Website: home-depot
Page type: billing-address
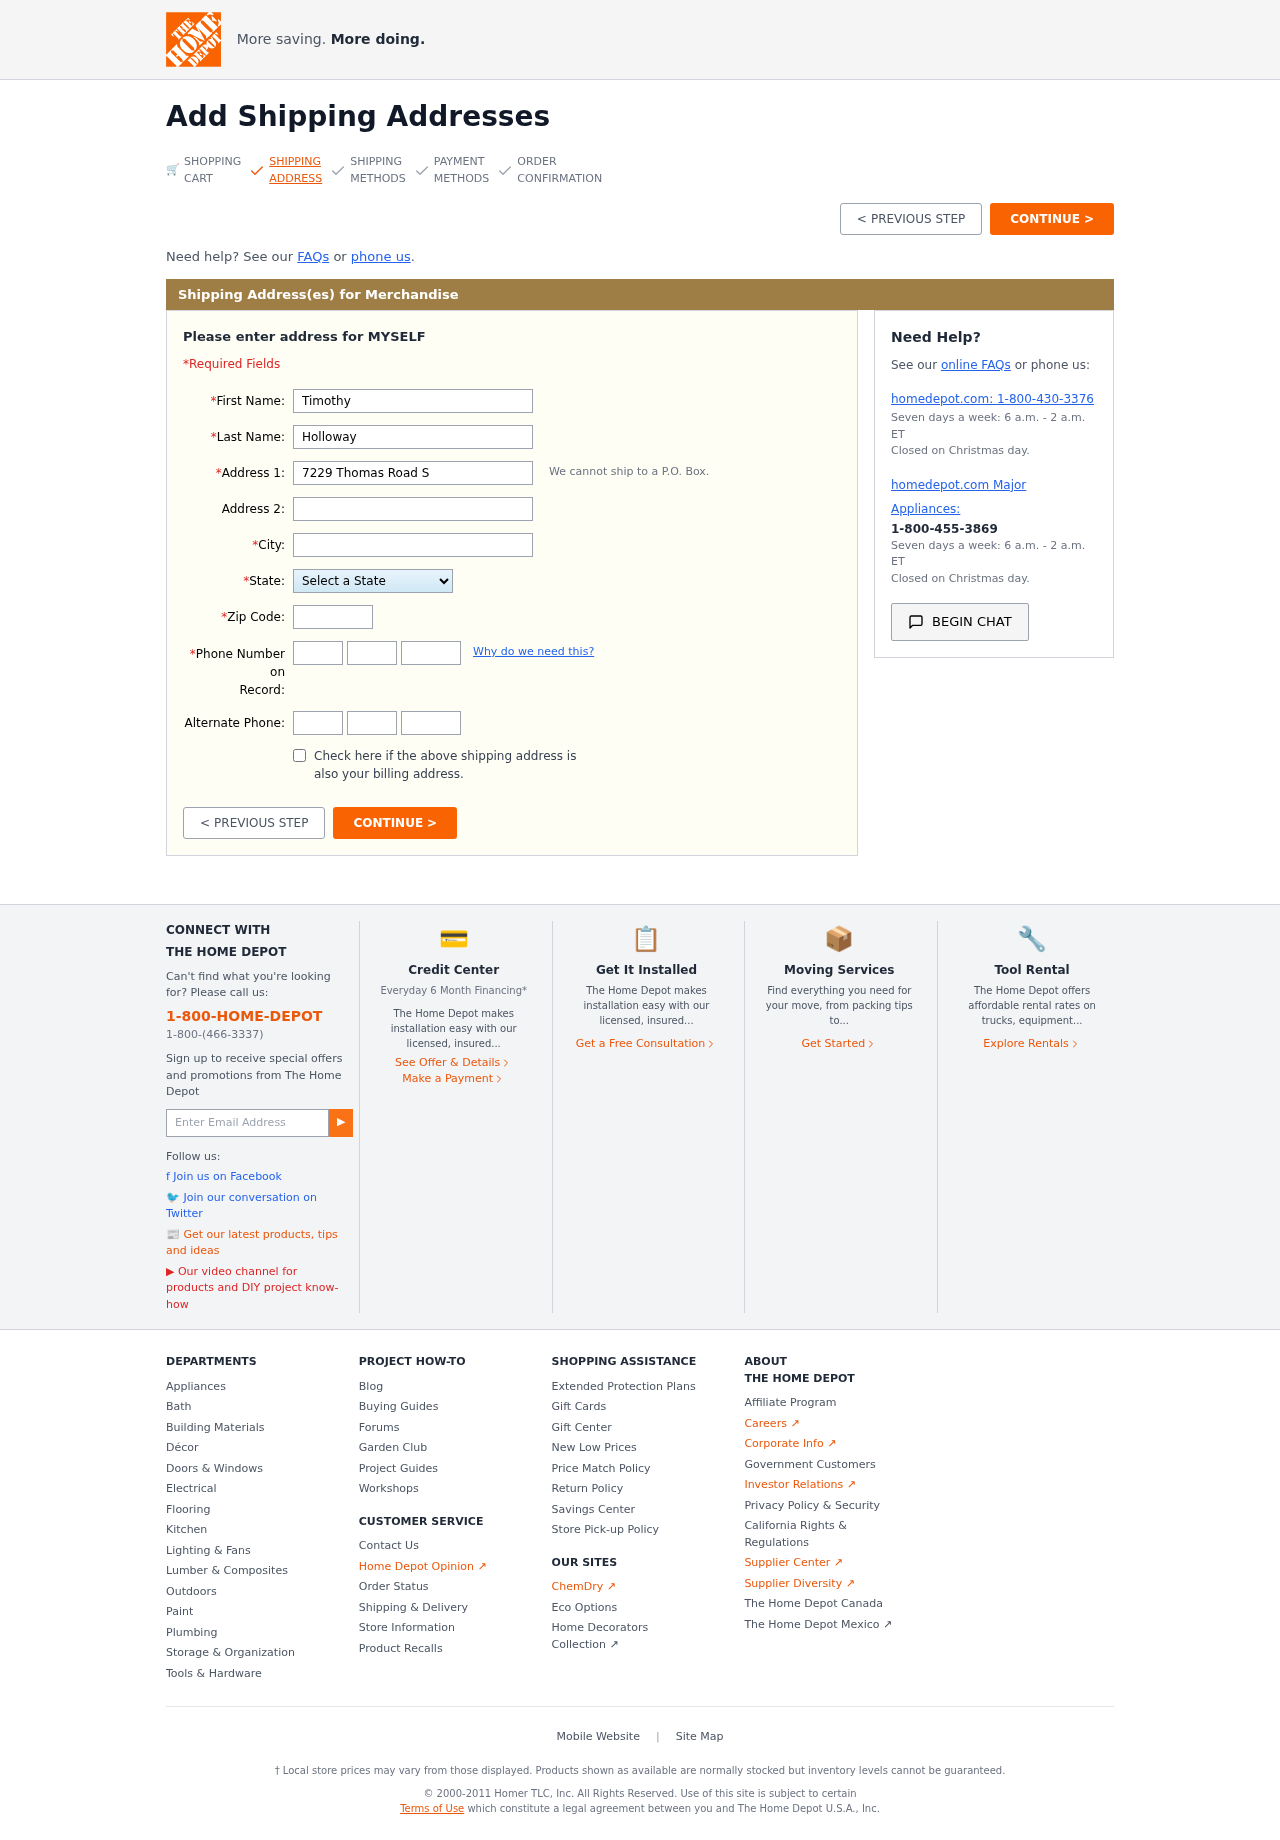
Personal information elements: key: PII_STATE
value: VI
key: PII_FIRSTNAME
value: Timothy
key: PII_LASTNAME
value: Holloway
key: PII_STREET
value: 7229 Thomas Road Suite 130
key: PII_STREET2
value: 895 Elijah Hill Suite 786
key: PII_CITY
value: Alexton
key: PII_POSTCODE
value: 22297
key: PII_PHONE_AREA
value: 684
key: PII_PHONE_PREFIX
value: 297
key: PII_PHONE_LINE
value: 0472